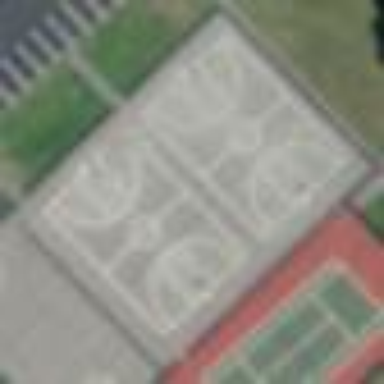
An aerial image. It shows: Basketball court on pitch.